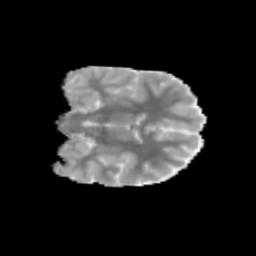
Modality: MD
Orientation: coronal
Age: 14
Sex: female
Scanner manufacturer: siemens
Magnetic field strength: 3 T
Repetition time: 3.8 s
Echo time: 0.07 s